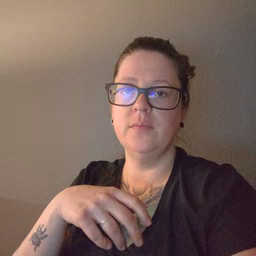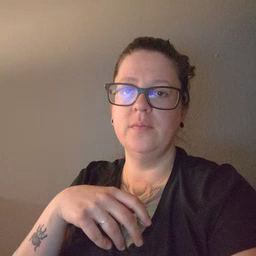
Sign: milk